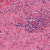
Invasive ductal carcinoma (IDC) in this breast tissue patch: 0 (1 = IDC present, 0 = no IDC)